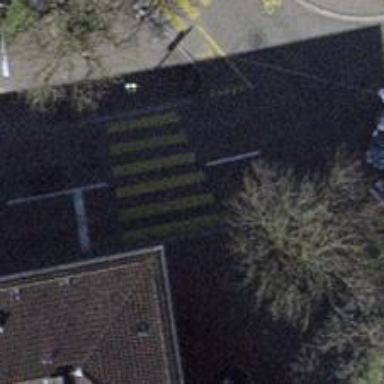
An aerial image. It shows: Kerb serving as barrier.